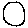
Label: circle